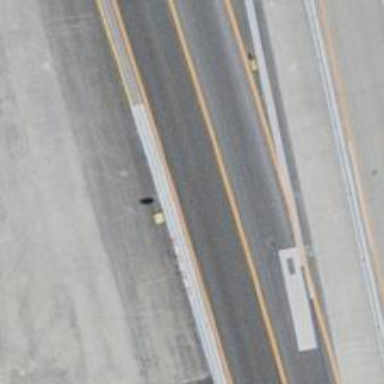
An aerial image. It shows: Asphalt motorway.